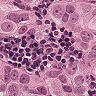
Metastatic tissue present: yes